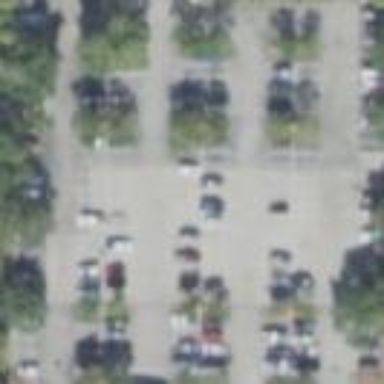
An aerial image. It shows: Parking area.